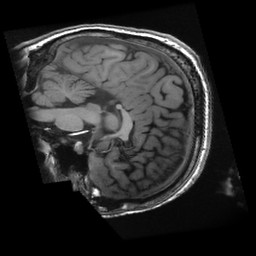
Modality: T1w
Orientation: sagittal
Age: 25
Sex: male
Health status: healthy
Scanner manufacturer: ge
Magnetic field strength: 3 T
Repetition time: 0.008372 s
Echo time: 0.003112 s